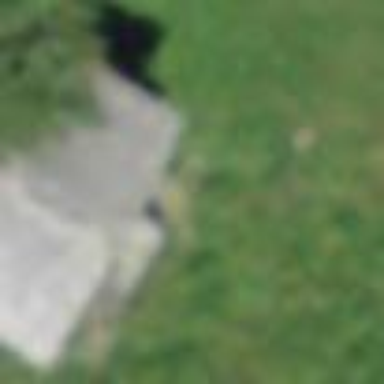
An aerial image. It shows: Shed.